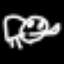
Label: frog